Question: I have a plot with labels:
> '''
plot(data$y)
text(data$y, labels = data$col1)
'''

Now, what I want is to keep the label for only top 5 values (data points). How do I do that?
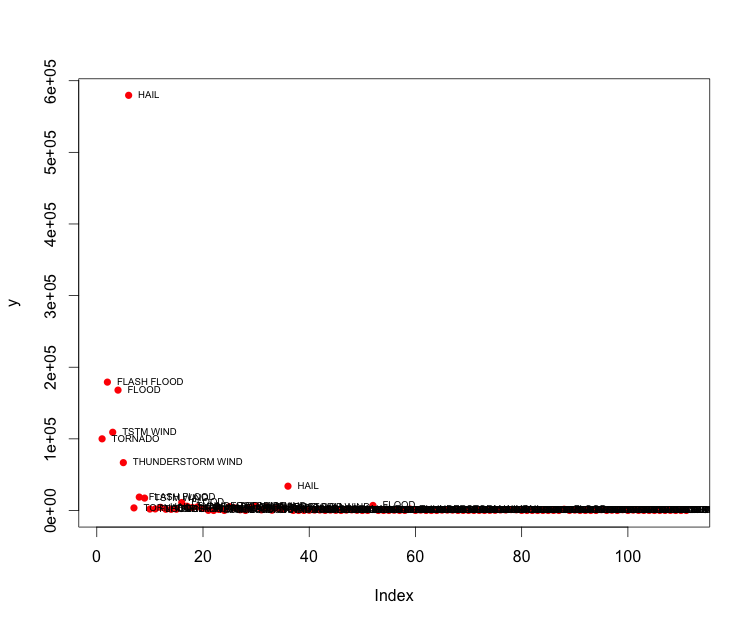
Answer: From '?text', we read that "Labels whose 'x', 'y' or 'labels' value is 'NA' are omitted from the plot."
So all you need to do is build a vector that is 'NA' for points you don't want to plot:
'''
plot(data$y)
text(data$y, labels = ifelse(data$y > 50000, data$col1, NA))
'''